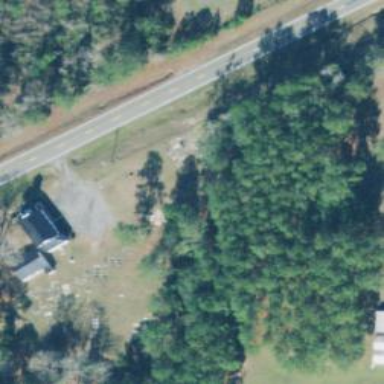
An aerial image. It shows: Cemetery.